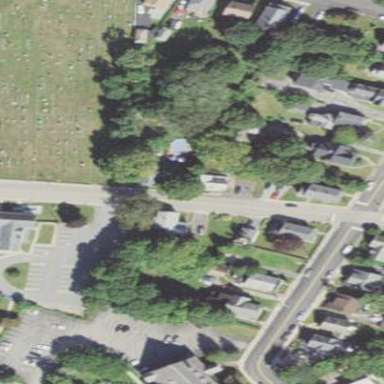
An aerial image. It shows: Cemetery area categorized as cemetery.